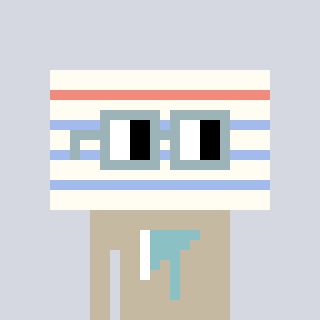
a pixel art character with square dark gray glasses, a empty notebook page-shaped head and a bege-colored body on a cool background